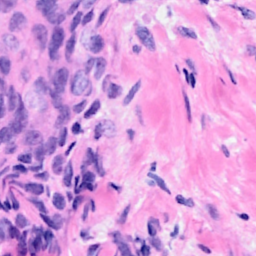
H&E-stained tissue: Breast